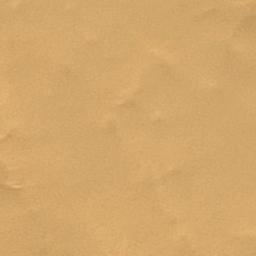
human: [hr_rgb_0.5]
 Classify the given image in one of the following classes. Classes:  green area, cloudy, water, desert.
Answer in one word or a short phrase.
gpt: desert